Interaction volume radius: 10 \u00c5
Interaction volume height: 15 \u00c5
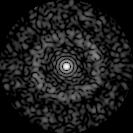
Disorder parameter: 0.8325